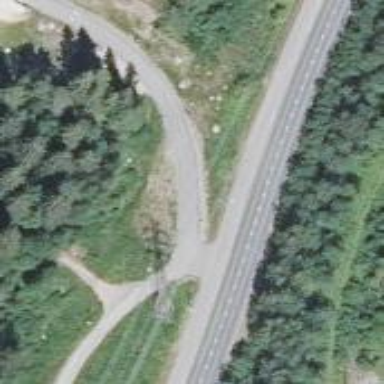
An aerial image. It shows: Cycleway.